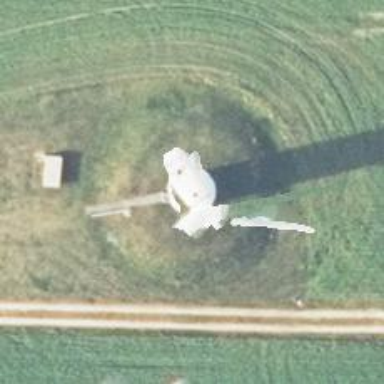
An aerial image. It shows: Wind generator powered by horizontal-axis wind turbine.